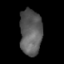
Tissue: skin
Cell type: Others
Senescence score: 0.2841
Nuclear area (px): 999
Mean DAPI intensity: 91.697